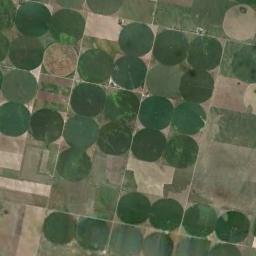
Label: circular_farmland